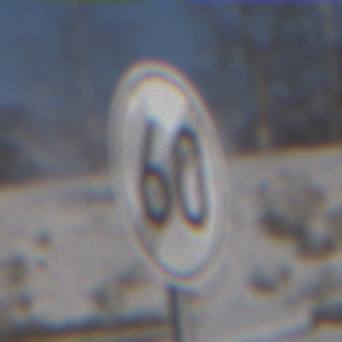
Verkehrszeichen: EndeGeschwindigkeit60
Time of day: MorningAfternoon
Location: Outdoor (Nature)
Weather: PartlyCloudy
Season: Winter
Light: Natural